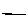
Label: line